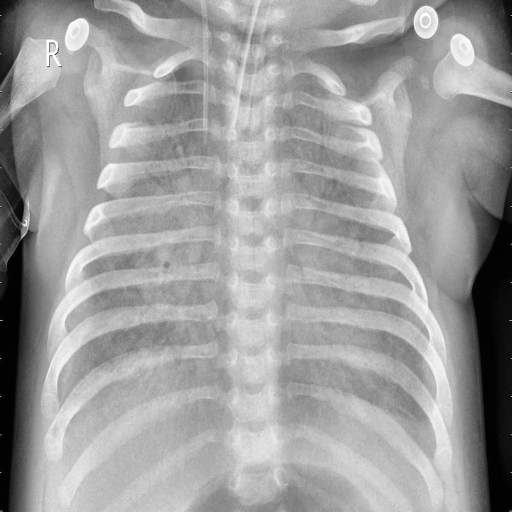
Finding: PNEUMONIA